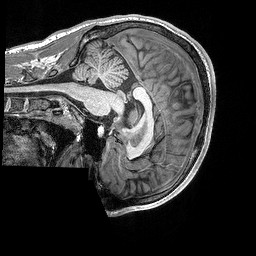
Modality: T1w
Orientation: sagittal
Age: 21
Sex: male
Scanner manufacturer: siemens
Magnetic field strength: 3 T
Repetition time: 2.3 s
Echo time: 0.00298 s